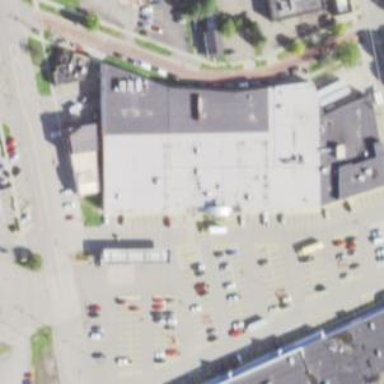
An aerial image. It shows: Supermarket.